The image shows the envelope spectrum of a rolling-element bearing's vibration signal, with the characteristic fault frequencies (BPFO outer race, BPFI inner race, BSF ball, FTF cage) marked as reference lines. Classify the bearing condition as one of: normal, inner_race, outer_race, ball.
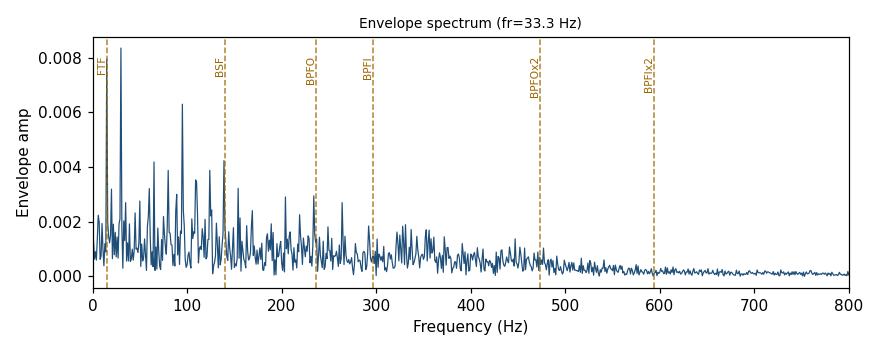
Answer: ball